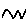
Label: zigzag